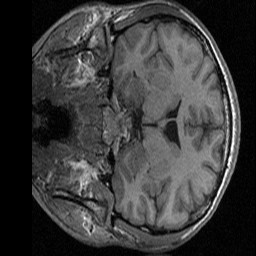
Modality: T1w
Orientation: coronal
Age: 25
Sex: male